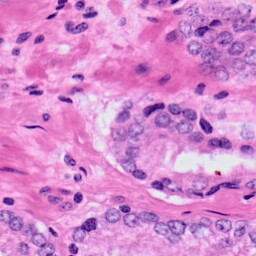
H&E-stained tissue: Prostate